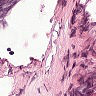
Metastatic tissue present: no